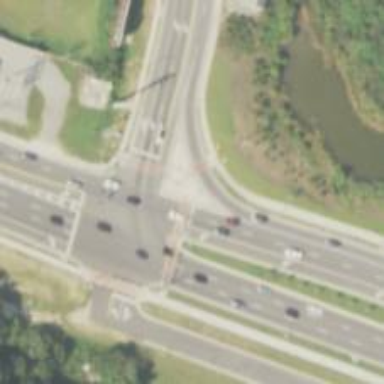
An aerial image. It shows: Trunk link highway.